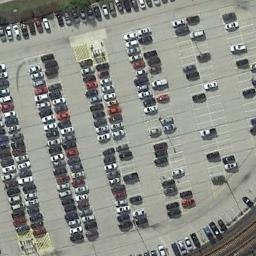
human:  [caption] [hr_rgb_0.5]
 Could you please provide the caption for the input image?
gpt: The parking lot is full of cars .

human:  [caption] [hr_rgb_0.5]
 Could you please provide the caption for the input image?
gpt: There are several trees beside the parking lot .

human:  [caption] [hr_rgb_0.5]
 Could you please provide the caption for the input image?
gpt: There are many cars in the parking lot .

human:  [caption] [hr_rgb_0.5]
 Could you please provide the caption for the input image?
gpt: The parking lot has lots of cars arranged neatly in lines but some parking spaces are still empty .

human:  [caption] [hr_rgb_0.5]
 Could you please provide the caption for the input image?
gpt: There are many cars on the parking lot .